Aerial crown-view tile of a tropical tree (Barro Colorado Island, Panama), acquired 20241014:
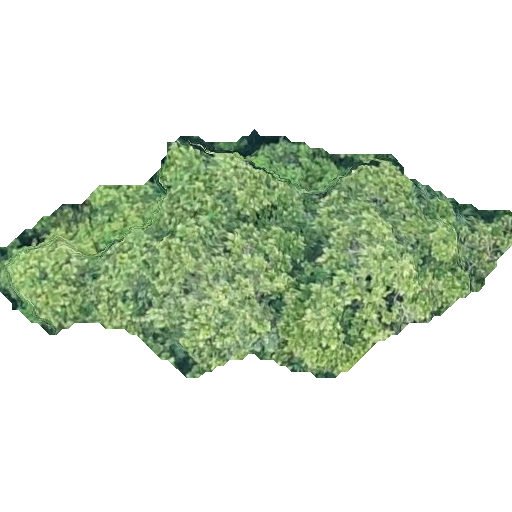
Species: Anacardium excelsum
GBIF accepted scientific name: Anacardium excelsum
Crown area: 127.965 m²